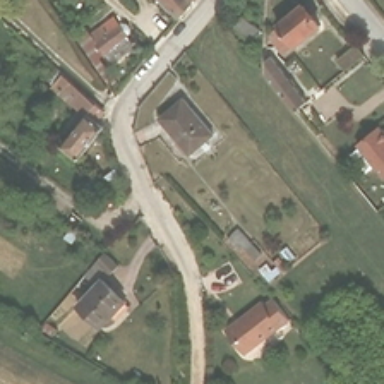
Some buildings and green trees are in a medium residential area .